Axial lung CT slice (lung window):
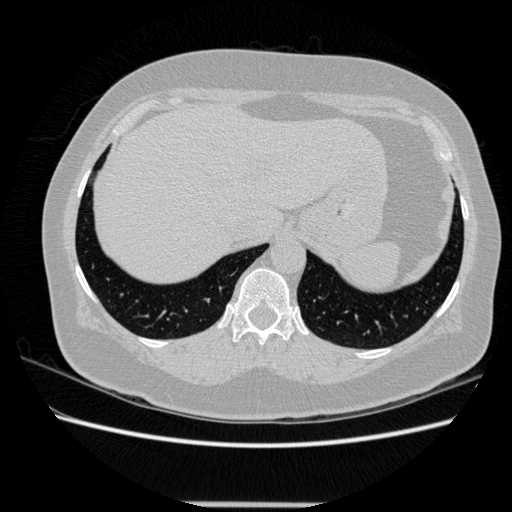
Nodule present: no